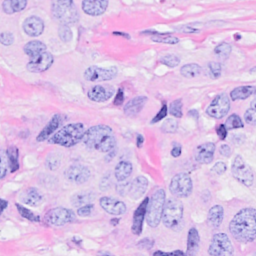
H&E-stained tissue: Breast